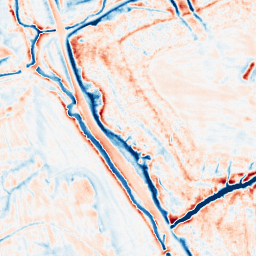
Category: multiscale
Decomposition family: dog_multiscale
Decomposition parameters: sigma_ratio: 1.4
n_scales: 6
base_sigma: 0.5
Upsampling method: fft_zeropad
Upsampling parameters: scale: 2
Upsampling scale: 2